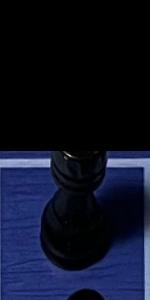
Label: Rook_Black